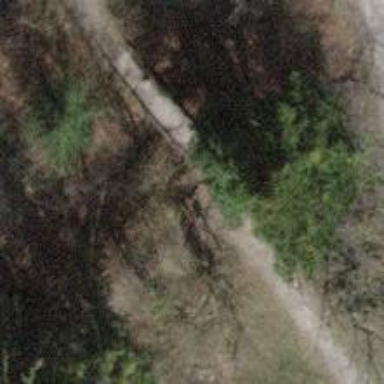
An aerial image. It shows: Path leading to bridge.